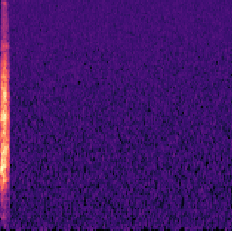
Sound class: Dog